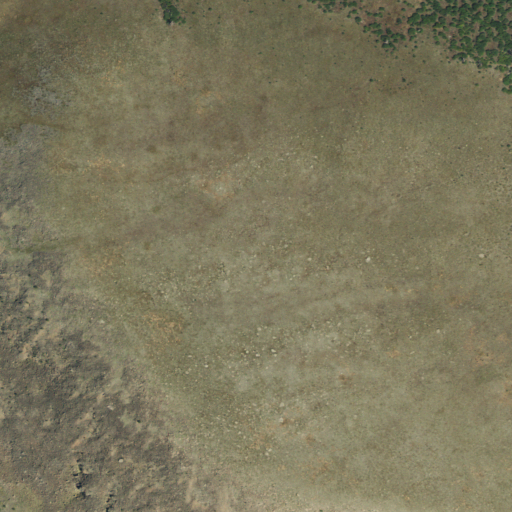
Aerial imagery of mountain in Colorado named Nelson Mountain containing grassland and barren land